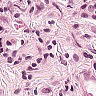
Metastatic tissue present: yes